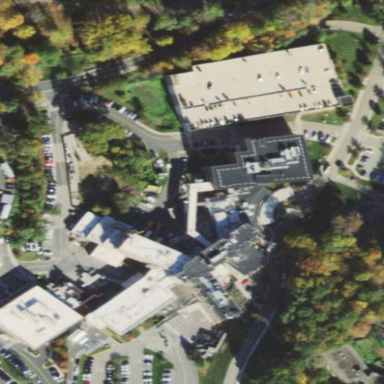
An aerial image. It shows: Hospital providing healthcare services.